Interaction volume radius: 10 \u00c5
Interaction volume height: 10 \u00c5
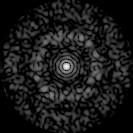
Disorder parameter: 0.8549